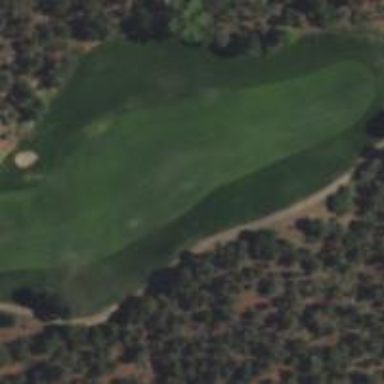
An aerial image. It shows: Golf hole.